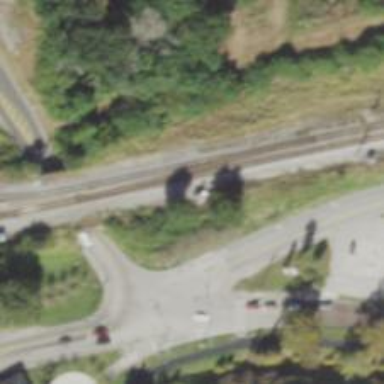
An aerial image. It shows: Outdoor signal box along the railway.